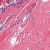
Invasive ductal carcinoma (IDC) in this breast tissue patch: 1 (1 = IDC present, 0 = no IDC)